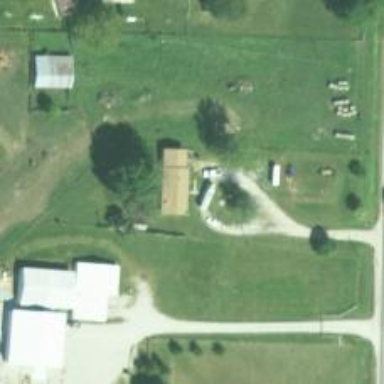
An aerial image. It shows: Driveway.